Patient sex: M
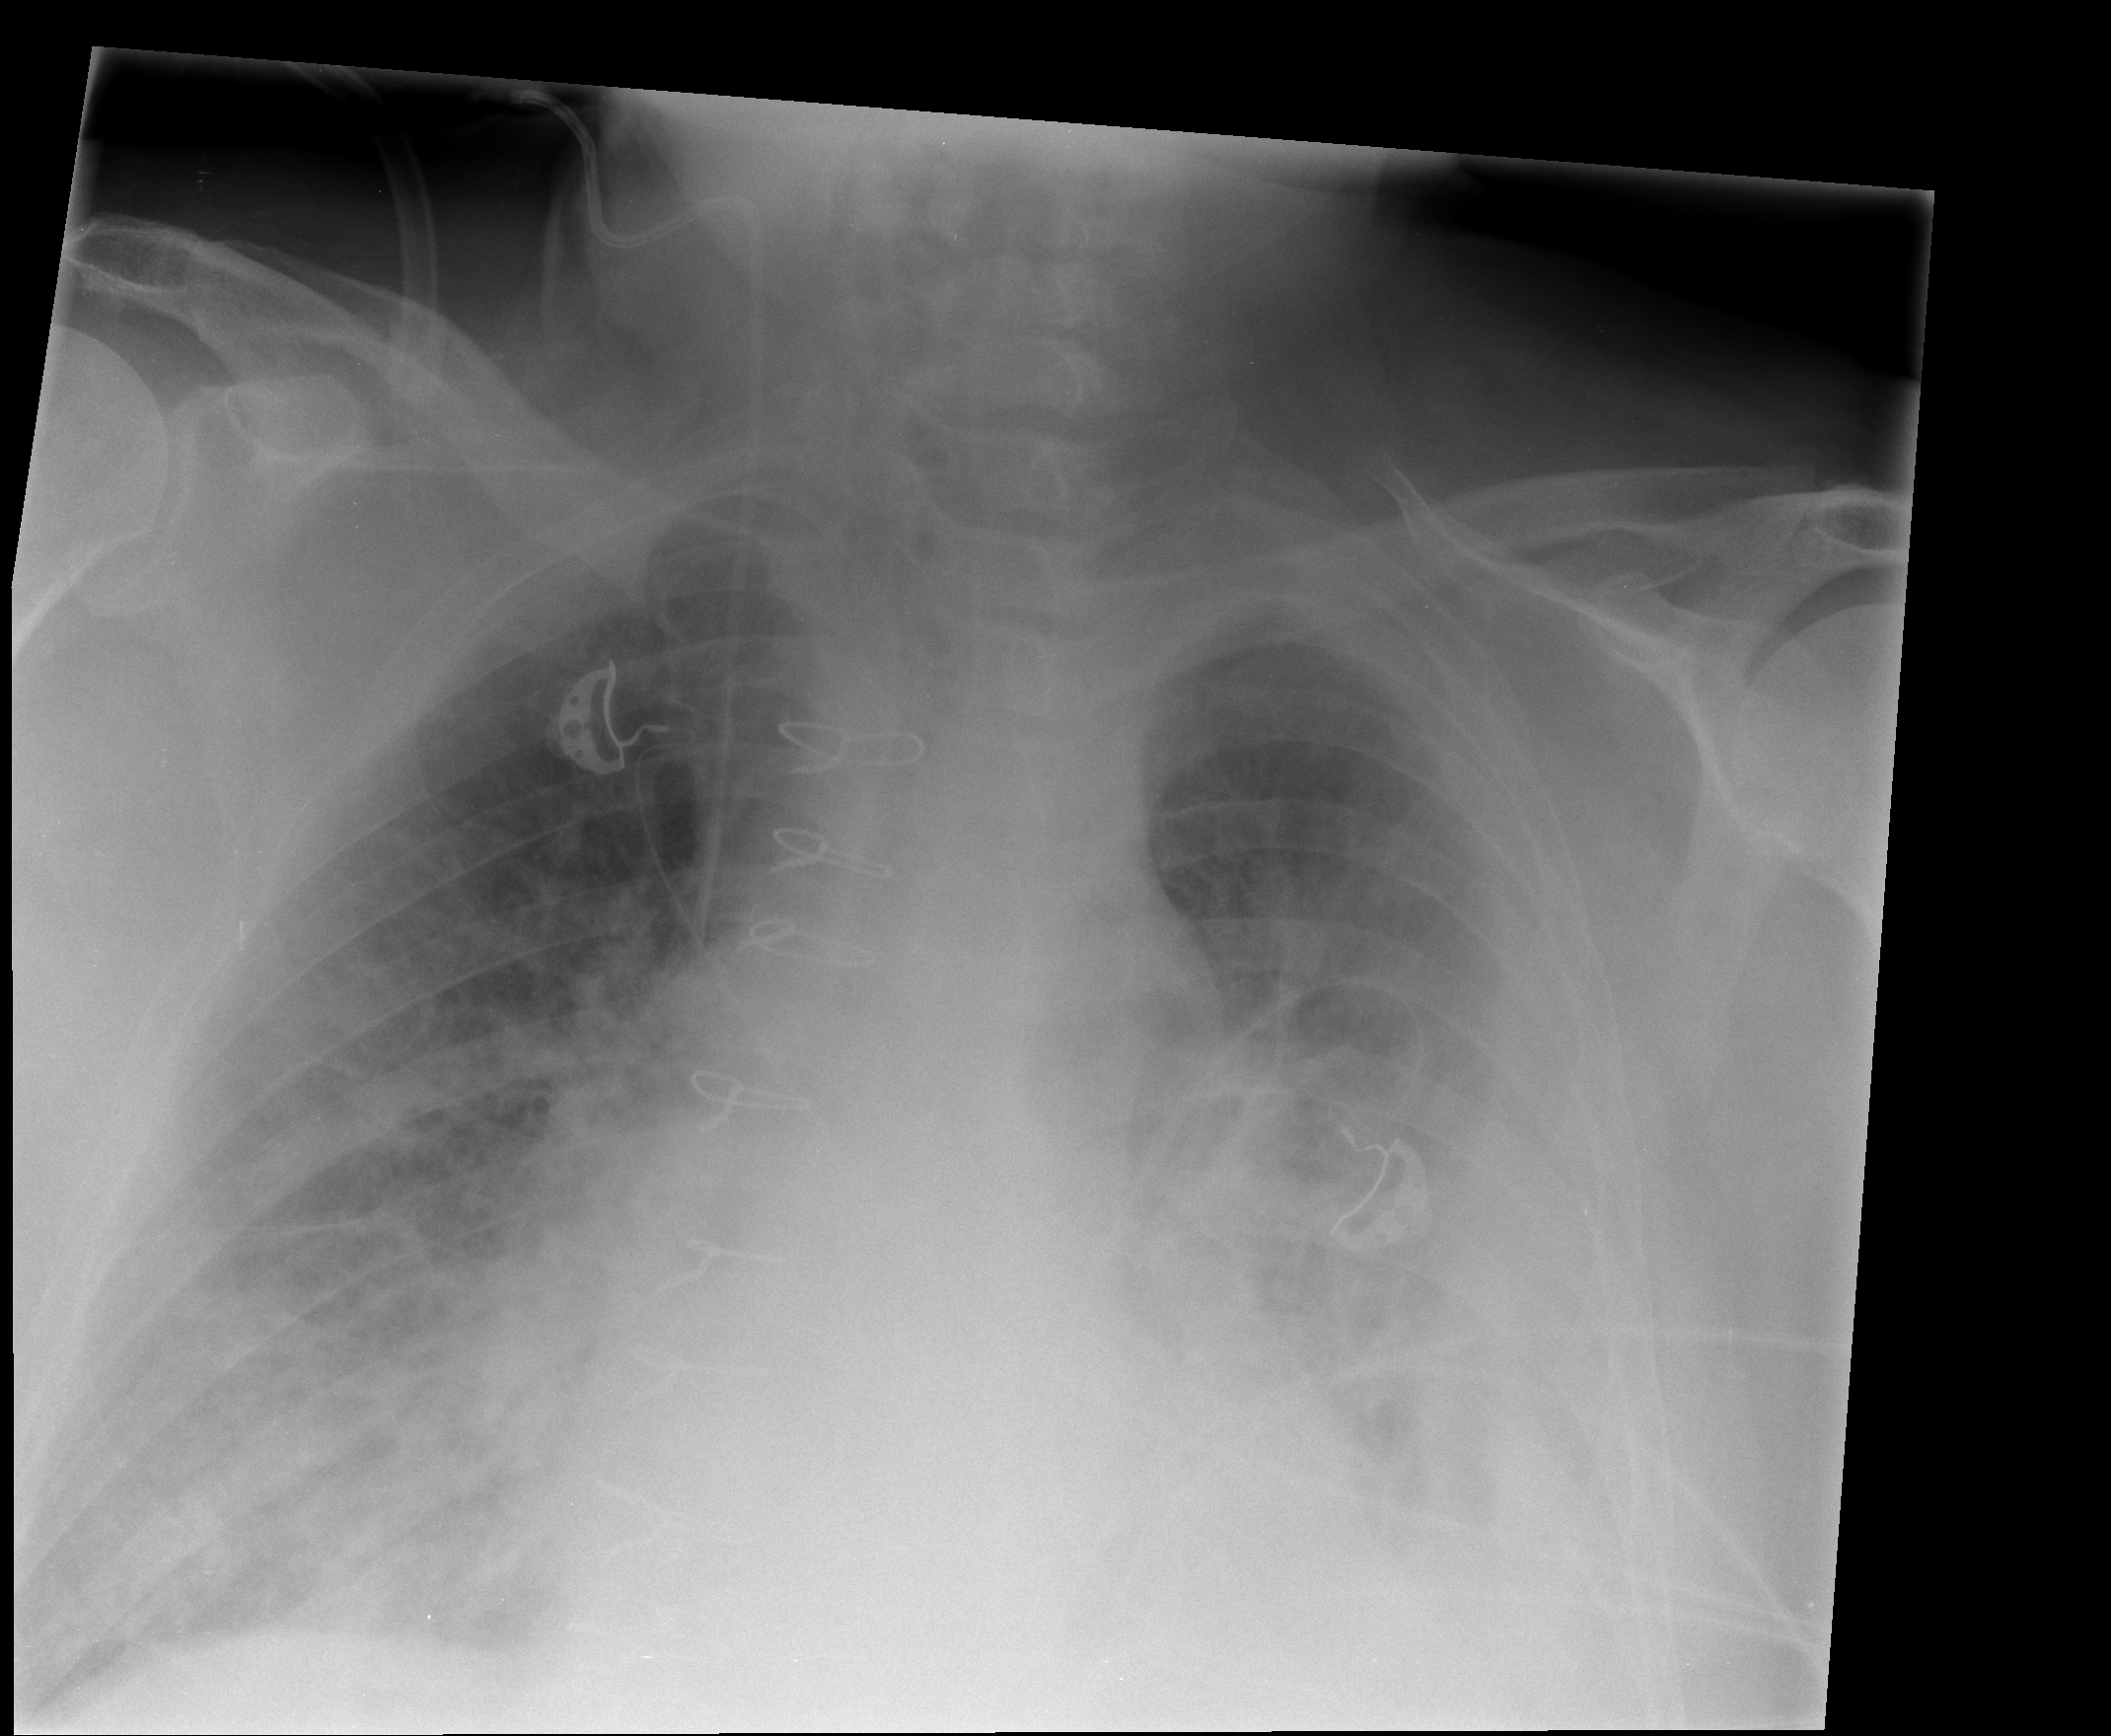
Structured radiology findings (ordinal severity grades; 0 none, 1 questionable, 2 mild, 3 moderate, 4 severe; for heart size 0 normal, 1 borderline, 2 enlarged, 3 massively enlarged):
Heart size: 2
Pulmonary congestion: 3
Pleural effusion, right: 1
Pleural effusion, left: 3
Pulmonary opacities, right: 3
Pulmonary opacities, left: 0
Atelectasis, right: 3
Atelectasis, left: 3